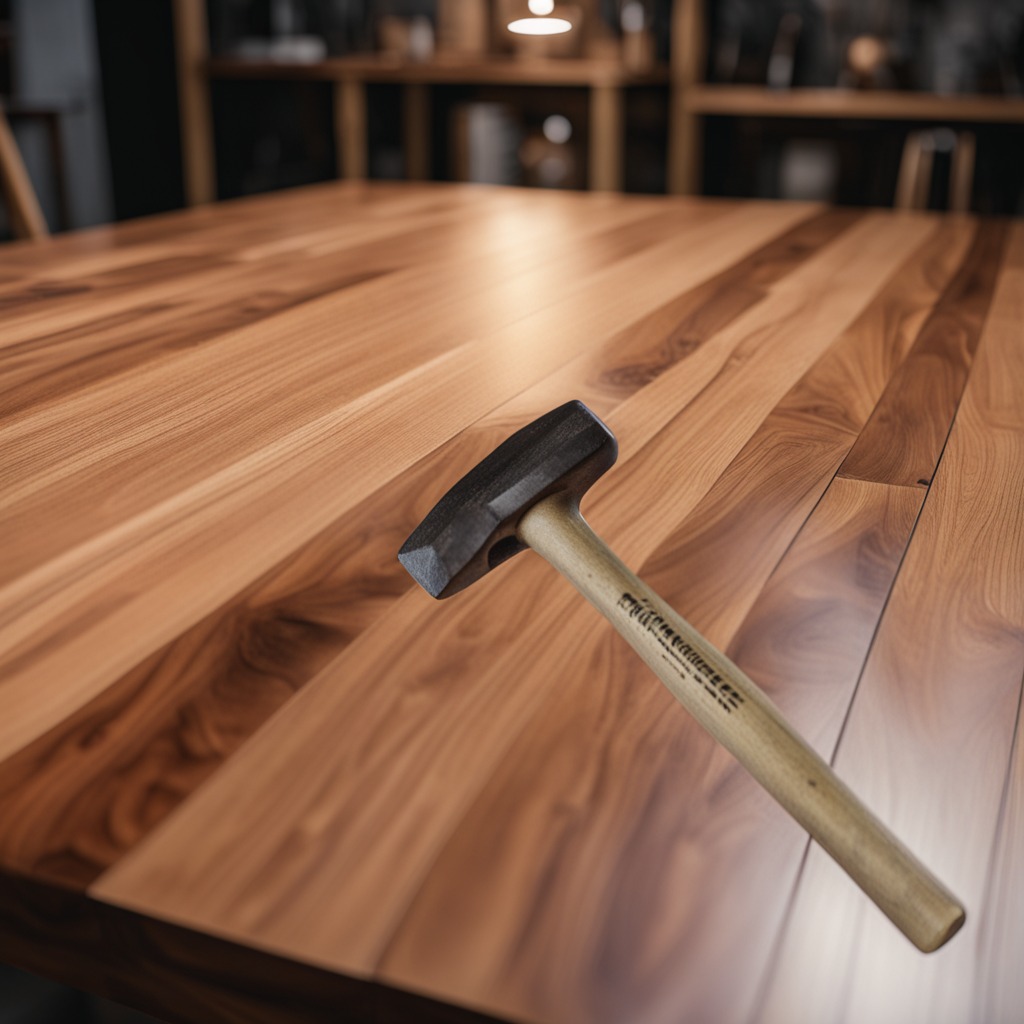
A hammer is lying on the wooden table in a carpentry studio.